Question: I have an app with a <URL>.
[
The code to build the notification you see above is :
'''
PendingIntent resultPendingIntent = stackBuilder.GetPendingIntent(0, (int)PendingIntentFlags.UpdateCurrent);
// Build the notification:
NotificationCompat.Builder builder = new NotificationCompat.Builder(this)
.SetAutoCancel(true)
.SetContentIntent(resultPendingIntent)
.SetContentTitle("Button Clicked")
.SetNumber(count)
.SetSmallIcon(Resource.Drawable.ic_stat_button_click)
.SetContentText(String.Format("The button has been clicked {0} times.", count));
// Finally, publish the notification:
NotificationManager notificationManager = (NotificationManager)GetSystemServiceContext.NotificationService);
notificationManager.Notify(ButtonClickNotificationId, builder.Build());
'''
I'm testing with Android 7.0 and it seems like the local notification documentation does not show anything about this "new" way of displaying a notification. I am able to change the small icon though.
I could not find anything on Xamarin forums or Google about that problem. I truly doubt people want to see the Visual Studio's project name there.
I even downloaded the <URL> and it shows the project name.
Is it a limitation or am I missing something ? It seems to me like something too important to be a limitation.
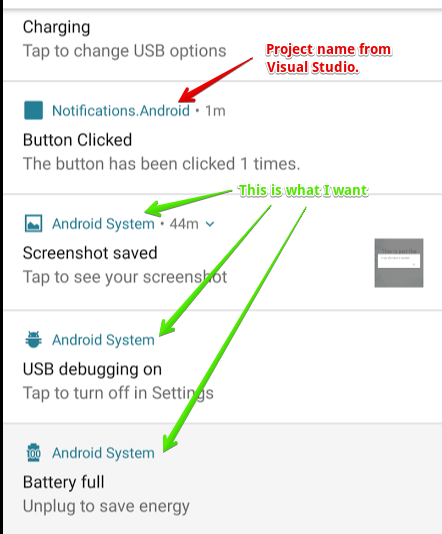
Answer: You are looking for the Android application's 'android:label' in the 'AndroidManifest.xml', known as the "Application name" in the Xamarin.Android project settings.
<URL>
### AndroidManifest.xml
'''
~~~~
<application android:label="StackoverFlow" ~~~
~~~~
'''
### Output:
<URL>
Instead of setting this directly in the 'AndroidManifest.xml', you can also use an assembly level 'ApplicationAttribute':
'''
[assembly: Application(Icon = "@drawable/Icon", Label = "StackOverflow")]
'''
FYI: Xamarin's project template creates this Application attribute in 'AssemblyInfo.cs' with an Icon parameter